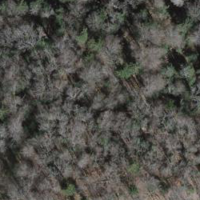
EUNIS habitat code: 44
Species observed at this site:
Cardamine heptaphylla